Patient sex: M
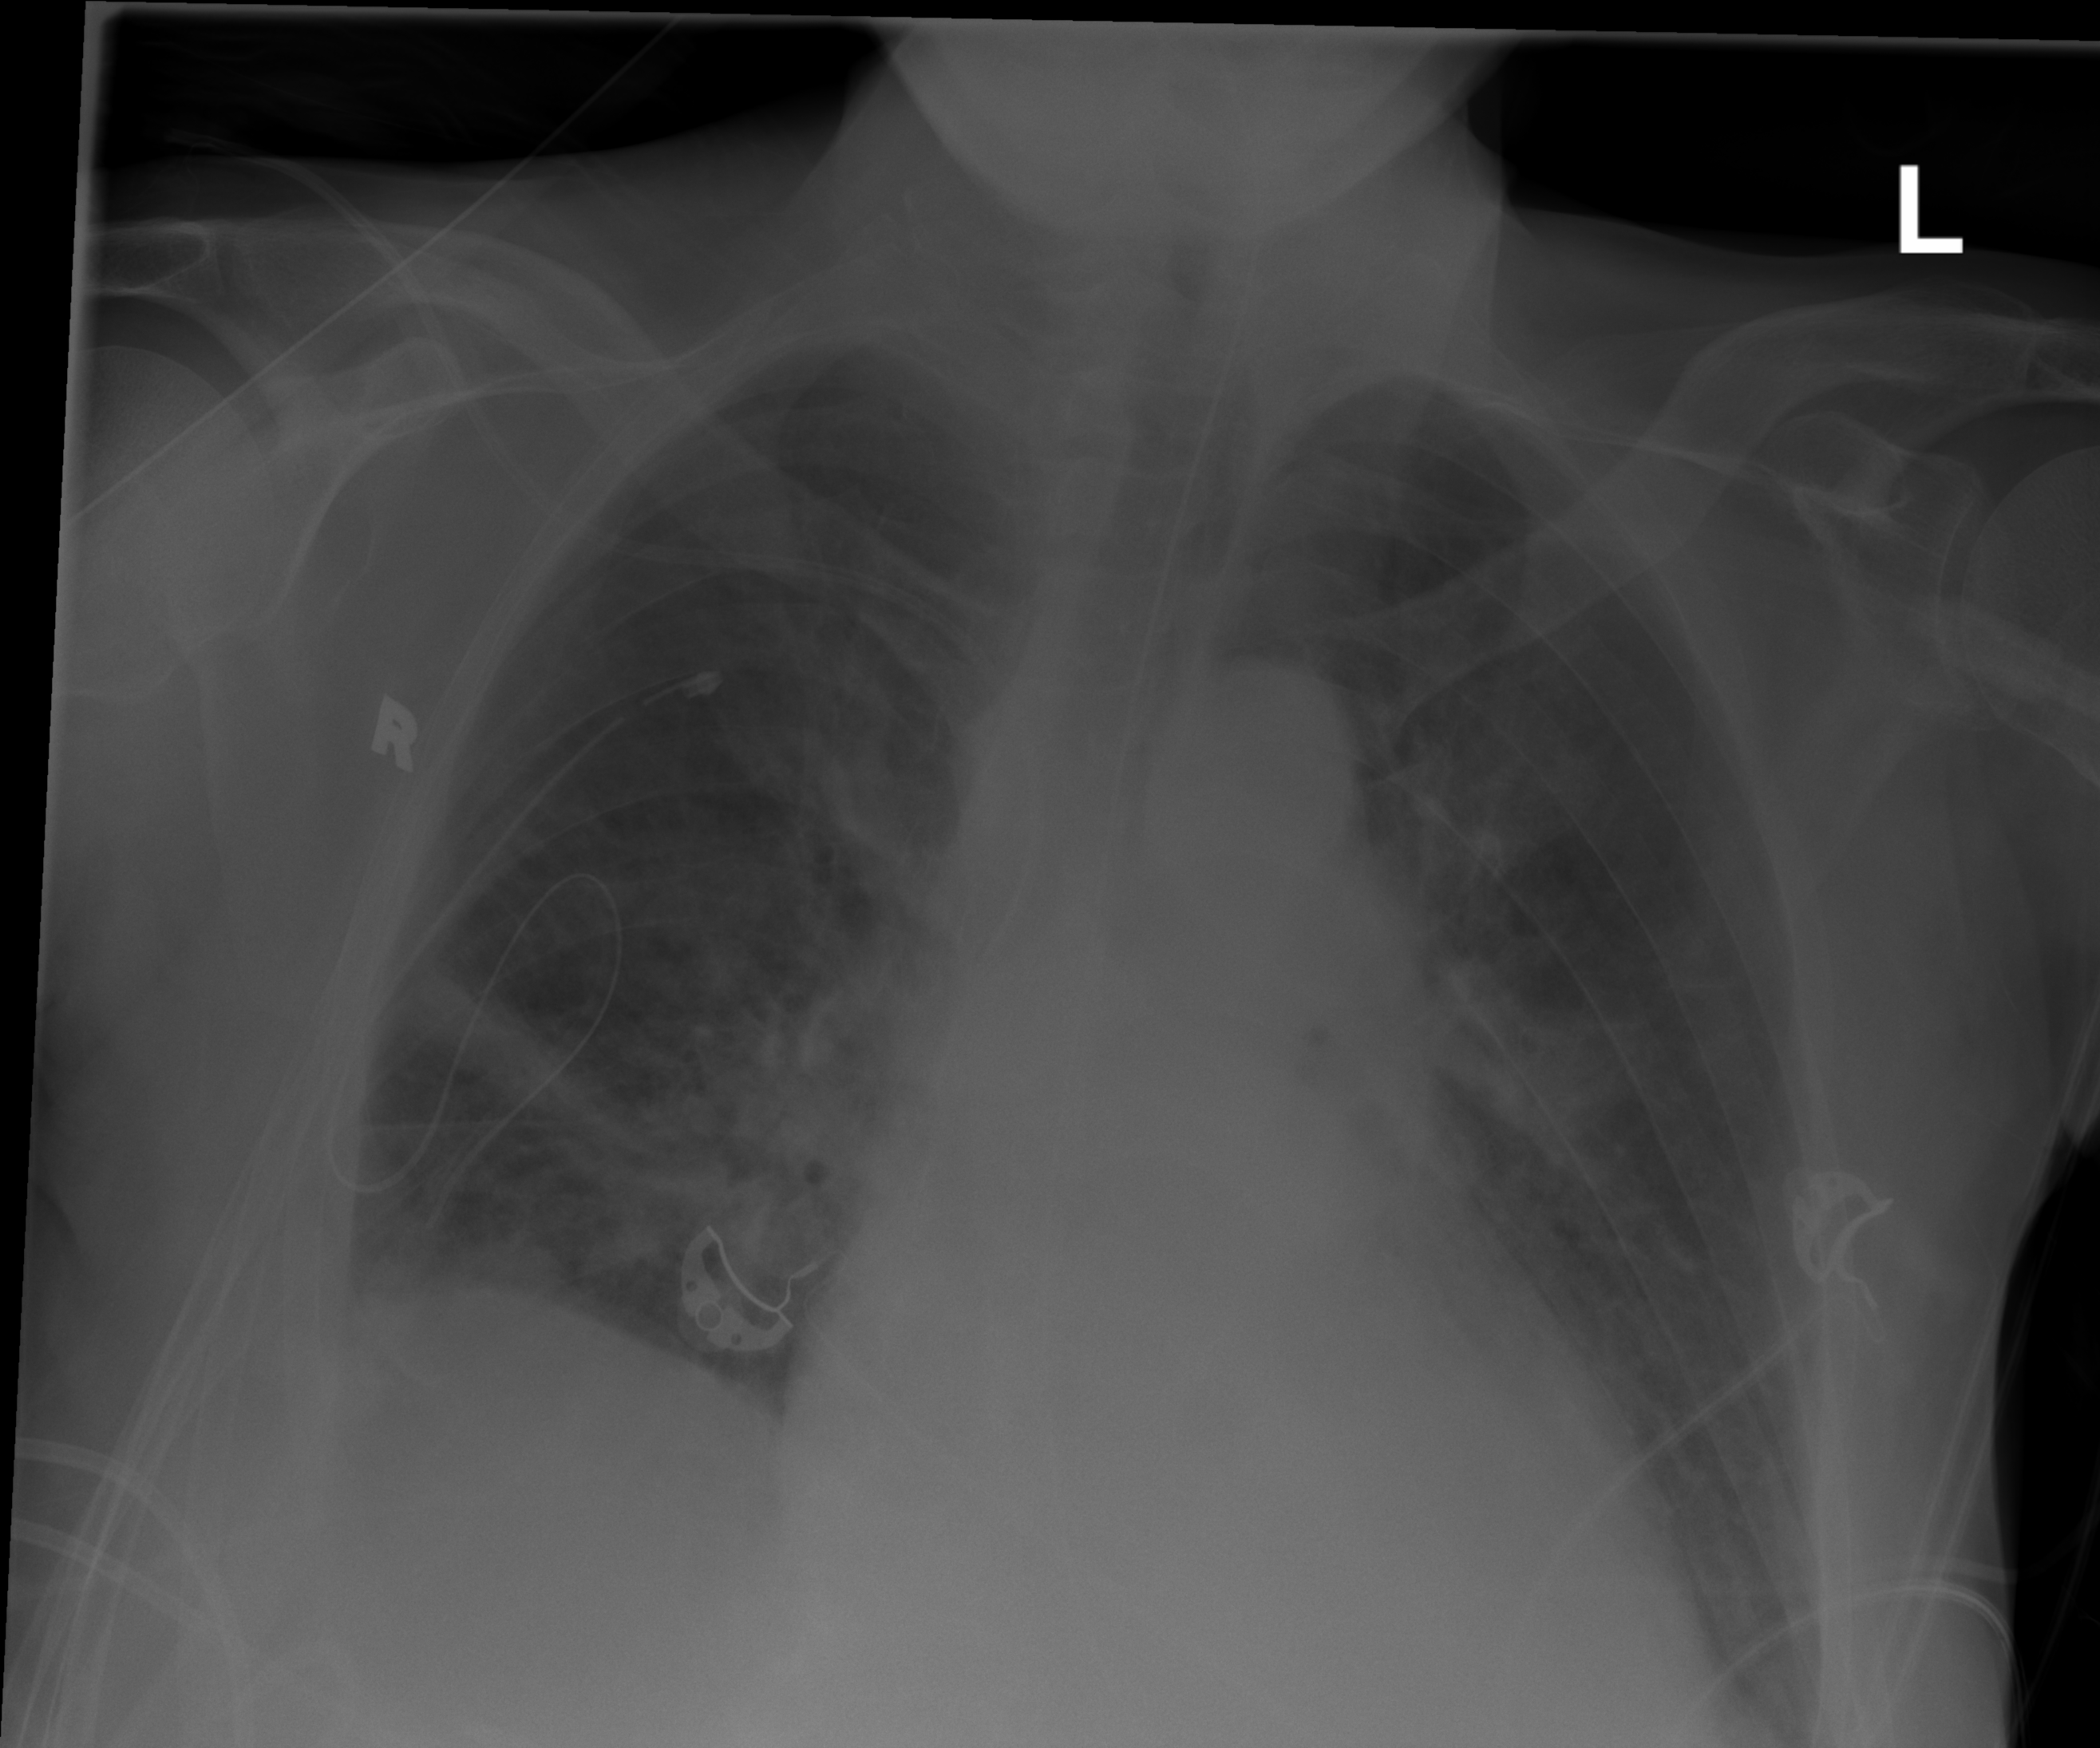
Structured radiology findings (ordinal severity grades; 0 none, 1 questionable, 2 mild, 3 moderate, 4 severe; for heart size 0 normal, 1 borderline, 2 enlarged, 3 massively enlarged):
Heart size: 1
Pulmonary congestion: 2
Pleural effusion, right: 1
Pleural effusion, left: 0
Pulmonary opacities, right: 2
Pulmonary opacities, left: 0
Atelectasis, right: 2
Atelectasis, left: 2